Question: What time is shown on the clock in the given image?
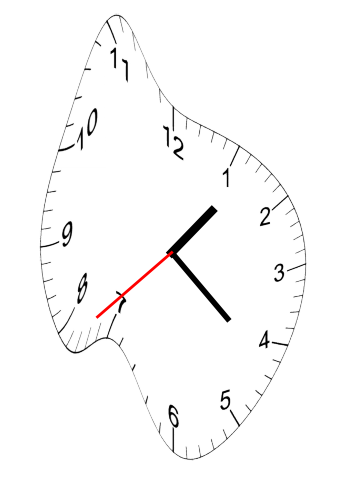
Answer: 01:21:38